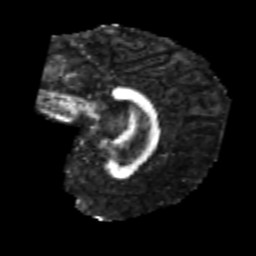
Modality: FA
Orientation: sagittal
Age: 25
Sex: male
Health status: healthy
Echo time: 0.074 s